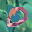
Label: 0